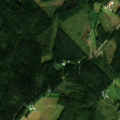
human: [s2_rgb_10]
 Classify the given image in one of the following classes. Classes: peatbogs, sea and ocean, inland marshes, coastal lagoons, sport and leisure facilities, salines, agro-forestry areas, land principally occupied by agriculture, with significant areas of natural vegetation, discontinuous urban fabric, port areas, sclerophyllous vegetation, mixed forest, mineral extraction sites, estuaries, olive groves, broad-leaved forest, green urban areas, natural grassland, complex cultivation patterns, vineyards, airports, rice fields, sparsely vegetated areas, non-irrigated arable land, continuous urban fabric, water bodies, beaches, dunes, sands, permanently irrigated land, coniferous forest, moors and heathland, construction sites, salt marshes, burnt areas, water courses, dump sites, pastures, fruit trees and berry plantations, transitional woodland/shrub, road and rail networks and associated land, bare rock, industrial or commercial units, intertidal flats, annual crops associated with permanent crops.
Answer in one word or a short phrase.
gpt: coniferous forest, mixed forest